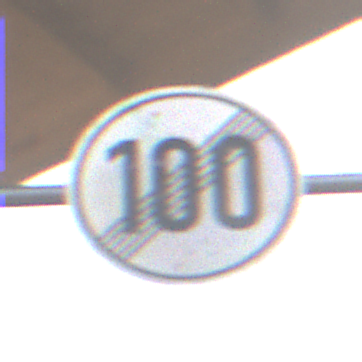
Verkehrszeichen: EndeGeschwindigkeit100
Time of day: SunriseSunset
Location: Roofed (Suburban)
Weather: Clear
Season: NotSpecified
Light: Natural